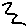
Label: zigzag